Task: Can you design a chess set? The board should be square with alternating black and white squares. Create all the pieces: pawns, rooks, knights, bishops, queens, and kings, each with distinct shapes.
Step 507:
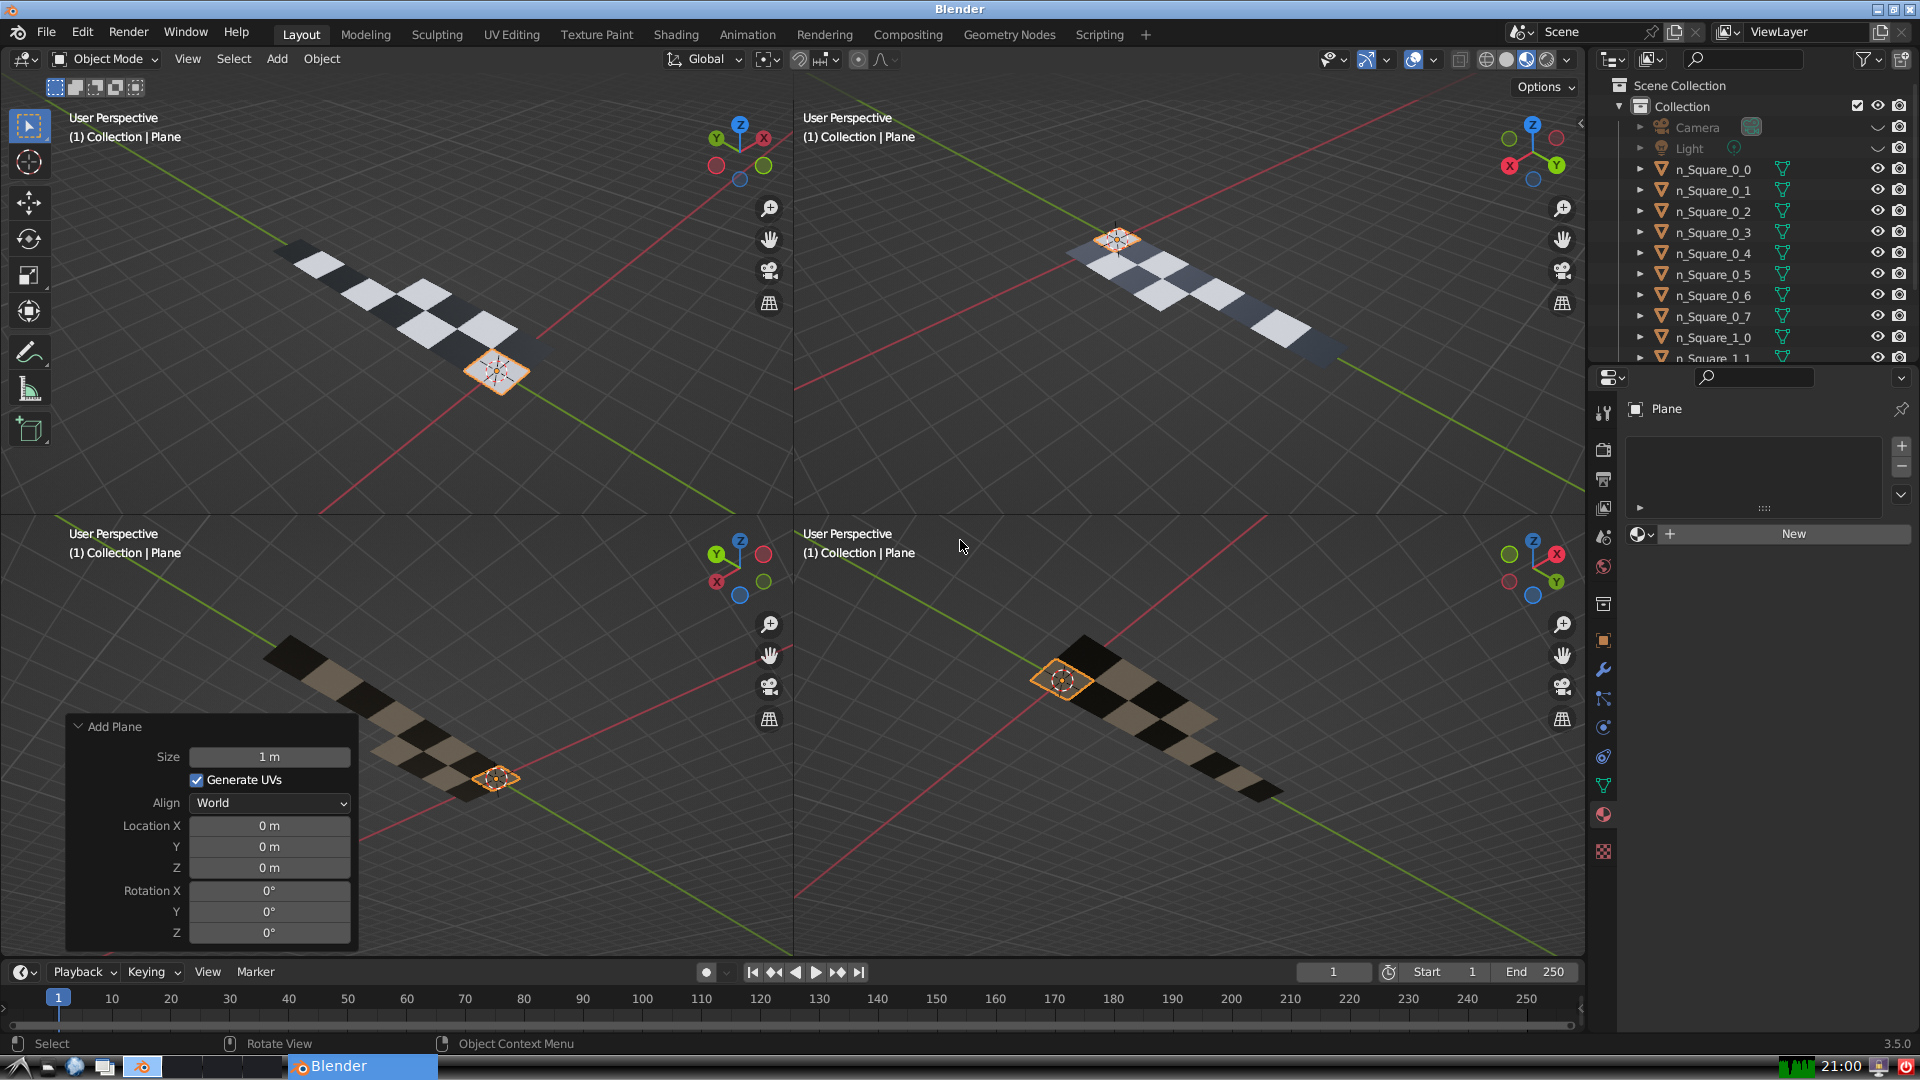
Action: {"key_press": ['Ctrl, Home']}